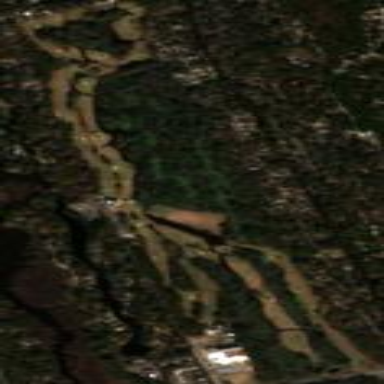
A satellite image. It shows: Golf course surrounded by greenery.